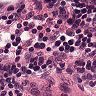
Metastatic tissue present: no